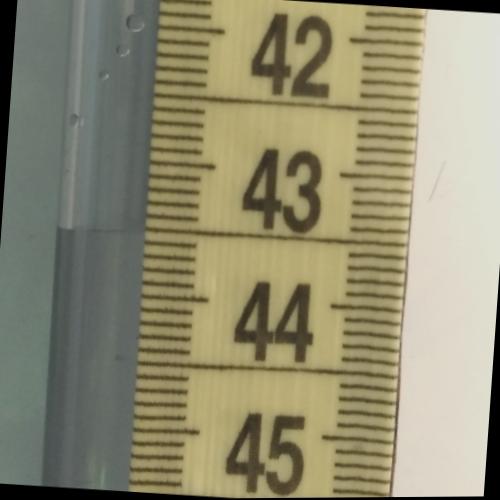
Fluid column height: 43.5 cm